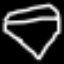
Label: diamond